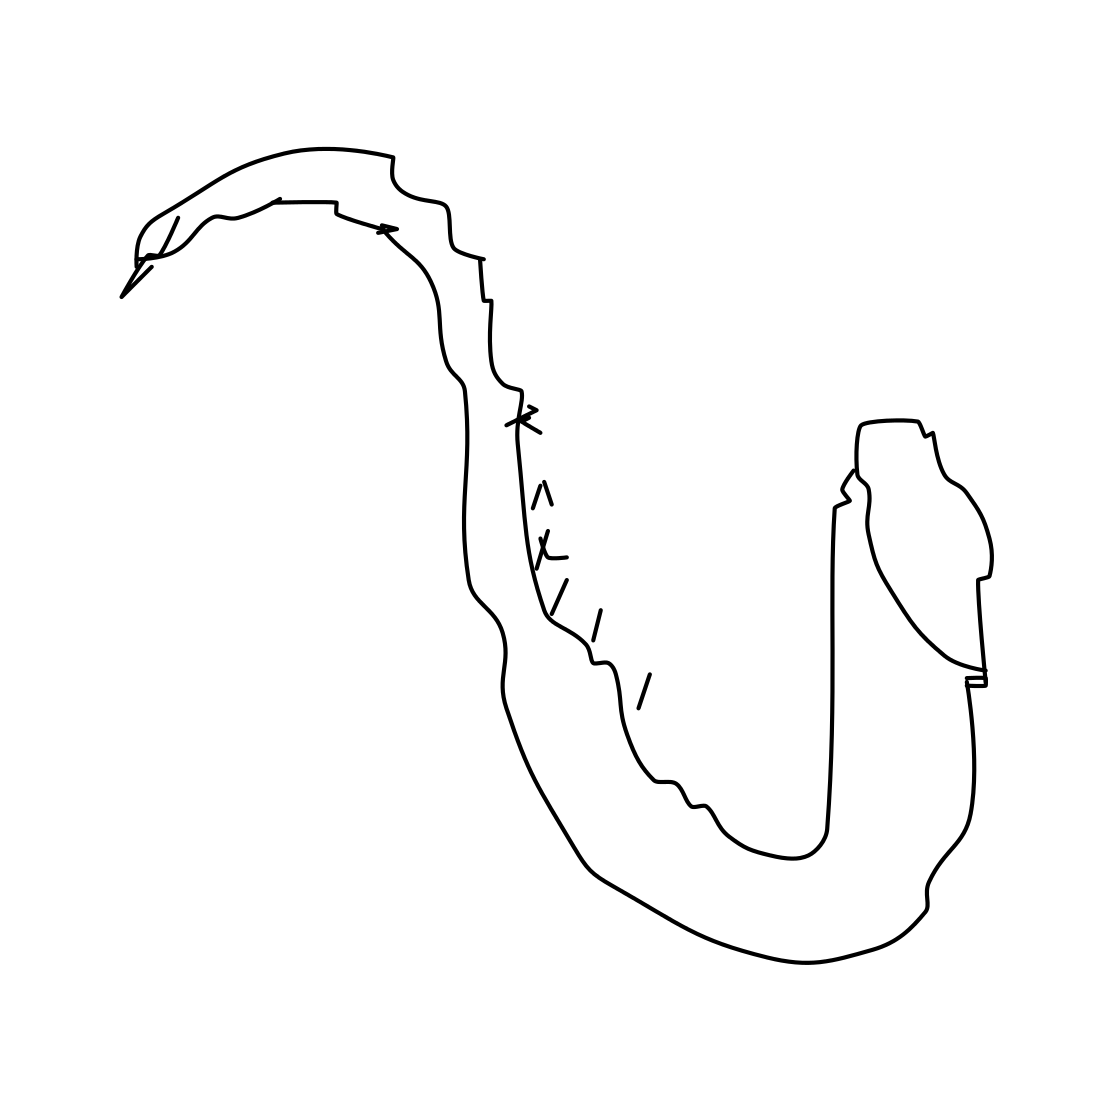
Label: saxophone